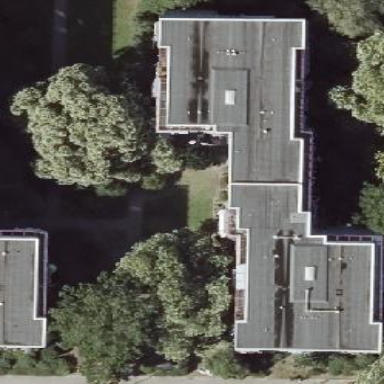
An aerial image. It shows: Flat-roofed apartment building.